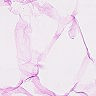
Metastatic tissue present: no